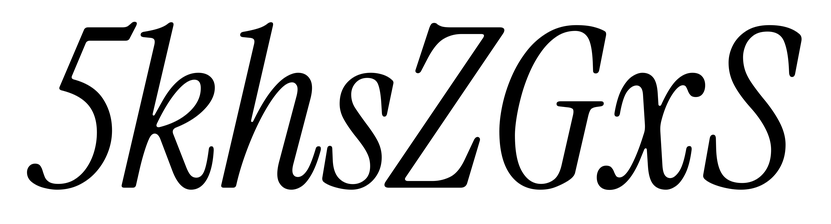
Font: InstrumentSerif-Italic